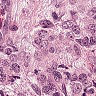
Metastatic tissue present: yes